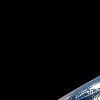
Label: space